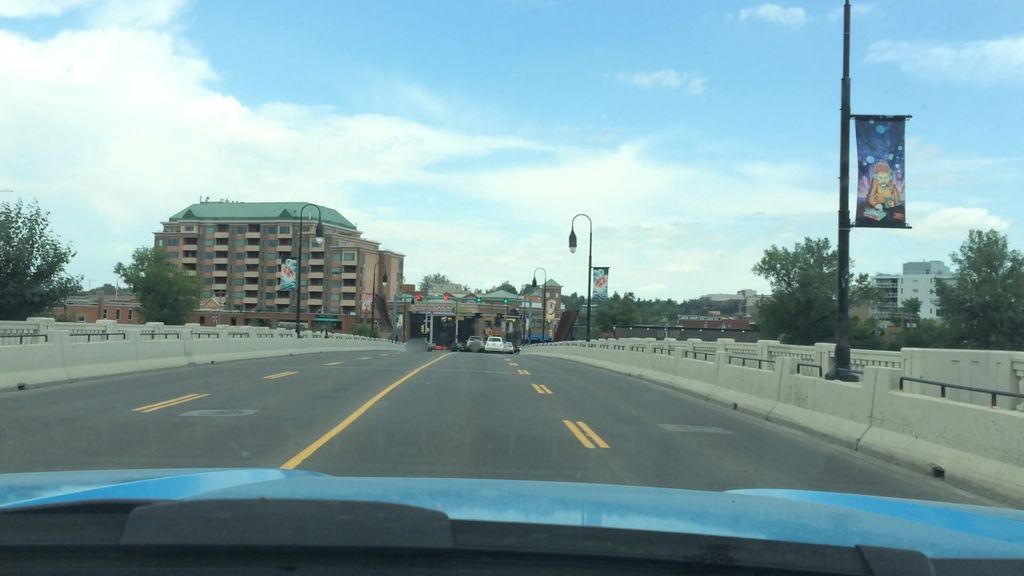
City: calgary